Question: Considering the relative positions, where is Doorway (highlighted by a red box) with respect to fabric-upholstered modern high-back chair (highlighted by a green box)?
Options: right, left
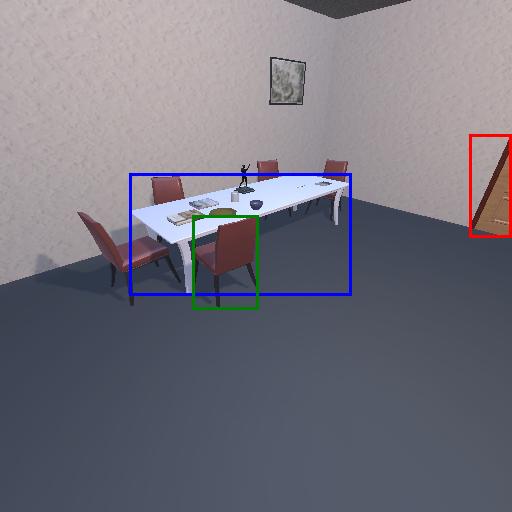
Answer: right